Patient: sex F, age 75
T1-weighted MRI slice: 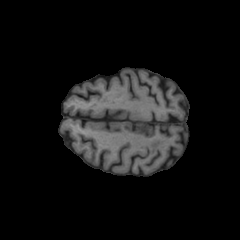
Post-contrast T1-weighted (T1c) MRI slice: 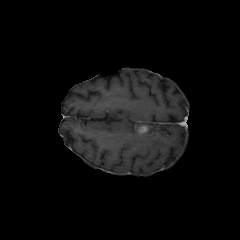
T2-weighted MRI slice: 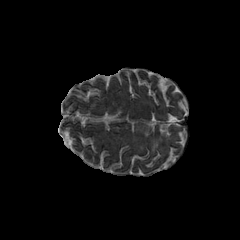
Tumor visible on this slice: yes
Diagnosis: Glioblastoma, IDH-wildtype
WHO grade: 4